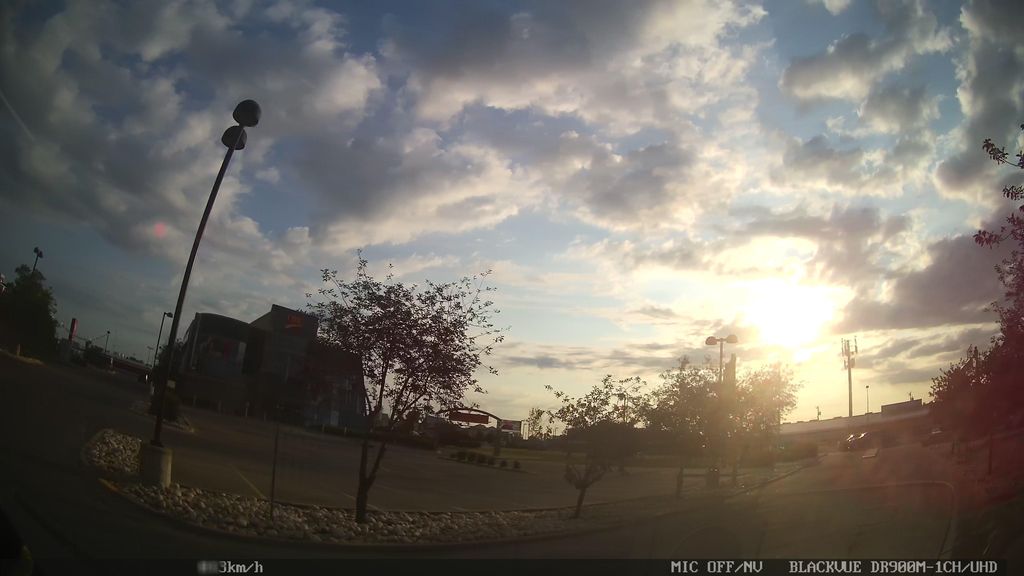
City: edmonton